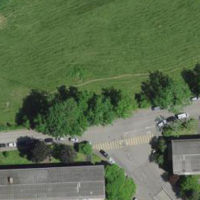
EUNIS habitat code: 25
Species observed at this site:
Fagus sylvatica